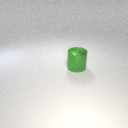
large green metal cylinder